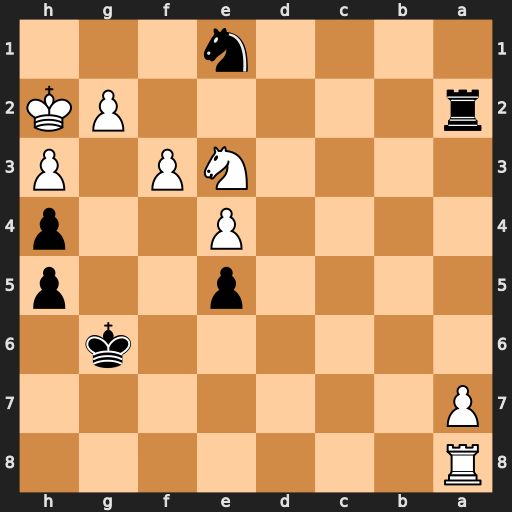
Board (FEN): R7/P7/6k1/4p2p/4P2p/4NP1P/r5PK/4n3
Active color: b
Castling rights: -
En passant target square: -
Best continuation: Nxf3+ Kh1 Ra1+ Nf1 Rxf1#